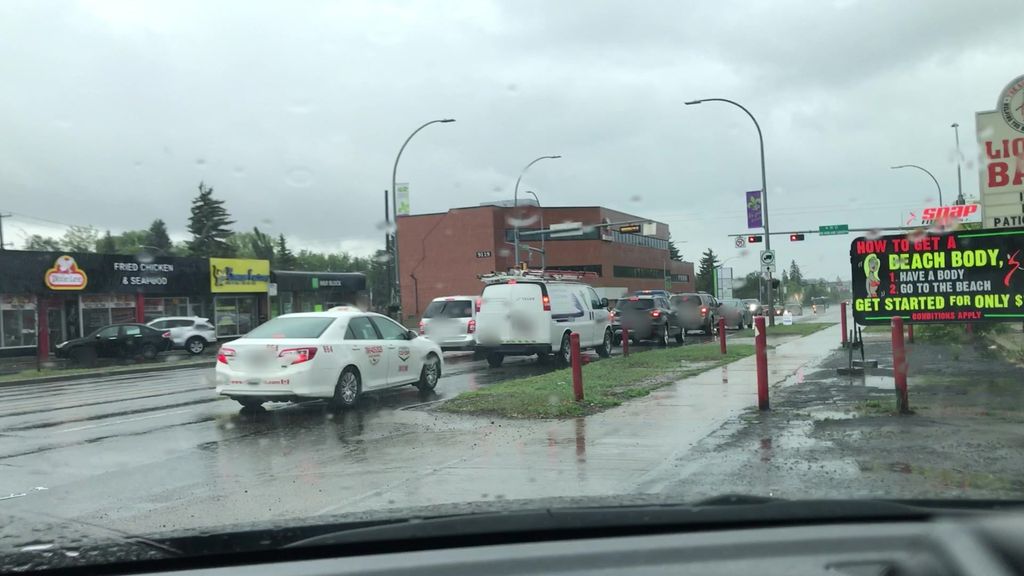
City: edmonton